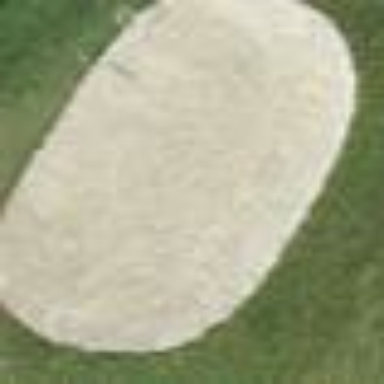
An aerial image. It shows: Sandy area is golf bunker.